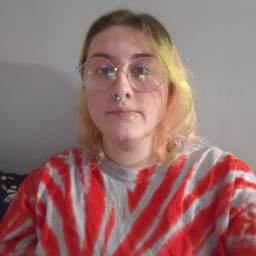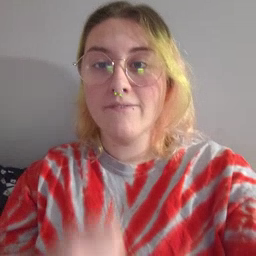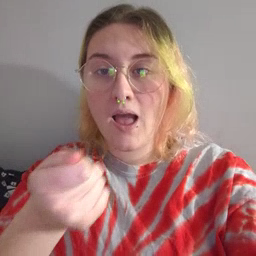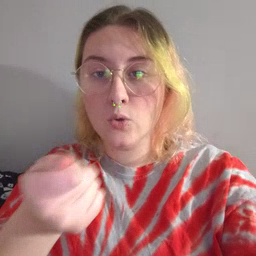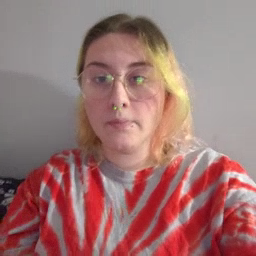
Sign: vacuum